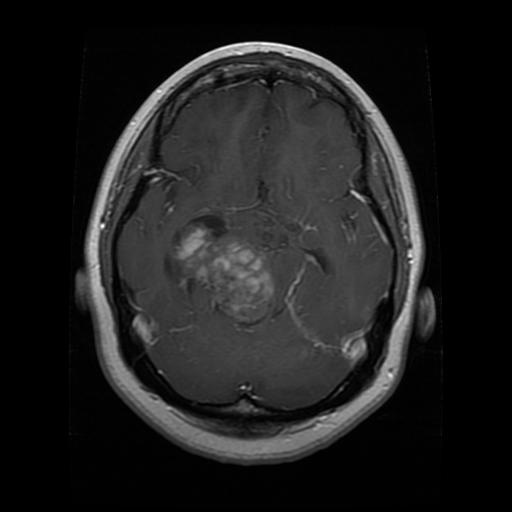
Label: glioma